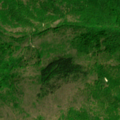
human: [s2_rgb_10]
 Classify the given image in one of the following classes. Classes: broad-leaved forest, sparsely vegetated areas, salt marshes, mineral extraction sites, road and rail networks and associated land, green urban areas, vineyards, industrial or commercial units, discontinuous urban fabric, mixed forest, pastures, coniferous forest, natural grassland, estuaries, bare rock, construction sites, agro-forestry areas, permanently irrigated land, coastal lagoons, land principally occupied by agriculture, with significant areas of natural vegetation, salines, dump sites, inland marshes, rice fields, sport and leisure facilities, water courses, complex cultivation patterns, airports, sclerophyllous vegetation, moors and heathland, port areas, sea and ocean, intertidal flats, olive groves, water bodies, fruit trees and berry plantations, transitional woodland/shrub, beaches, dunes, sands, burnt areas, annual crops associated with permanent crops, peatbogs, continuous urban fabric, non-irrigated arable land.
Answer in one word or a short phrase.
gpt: broad-leaved forest, natural grassland, transitional woodland/shrub